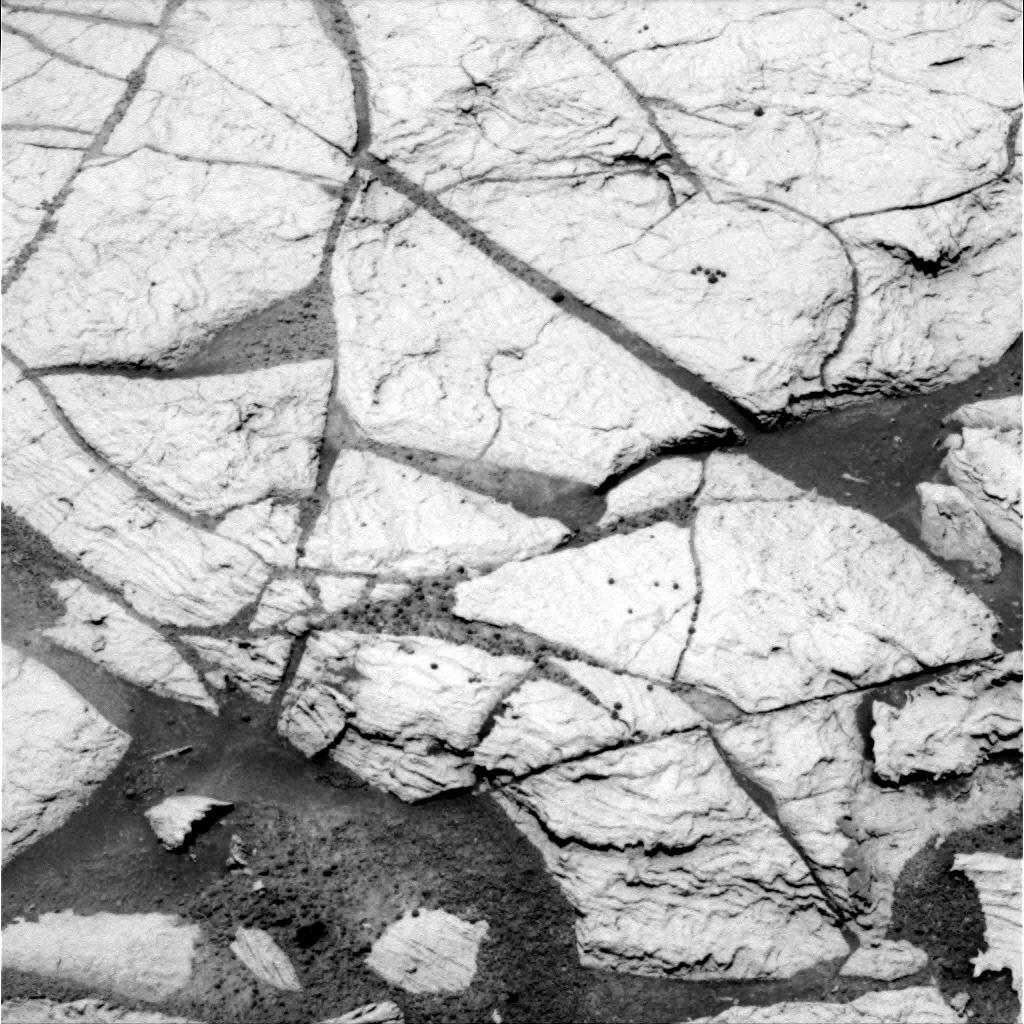
Terrain classes present: Bedrock, Gravel / Sand / Soil, Shadow